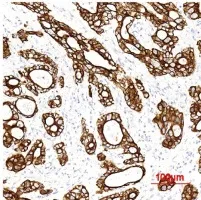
Imaging Features of DPC in case 1. (E-H) IHC showing tumors positive for CK7, CK19, and MUC1, and negative for MUC2.
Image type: pathology (immunostaining)